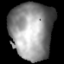
Tissue: lung
Cell type: Epithelial cells
Senescence score: 0.1976
Nuclear area (px): 2408
Mean DAPI intensity: 142.589